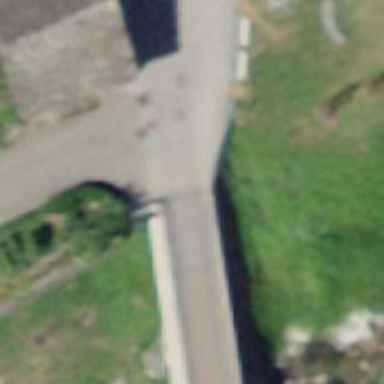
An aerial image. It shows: Residential road with bridge.